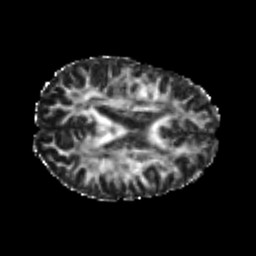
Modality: FA
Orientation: axial
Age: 22
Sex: male
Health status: healthy
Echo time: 0.074 s